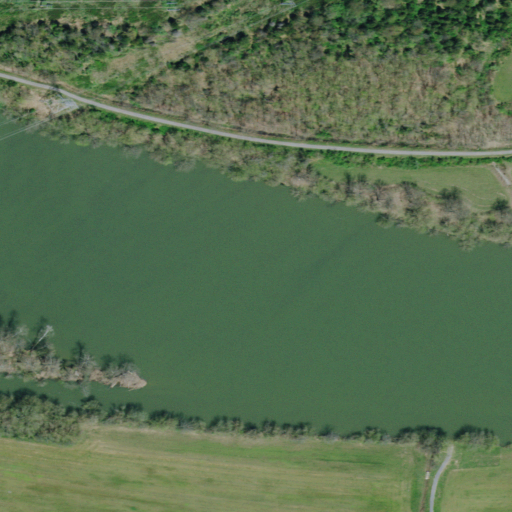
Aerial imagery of bar in Tennessee named Longs Shoals containing open water, deciduous forest, pasture, cultivated crops, and mixed forest